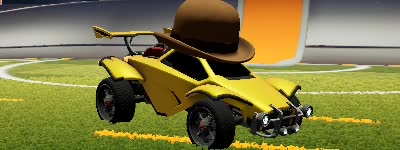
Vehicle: octane